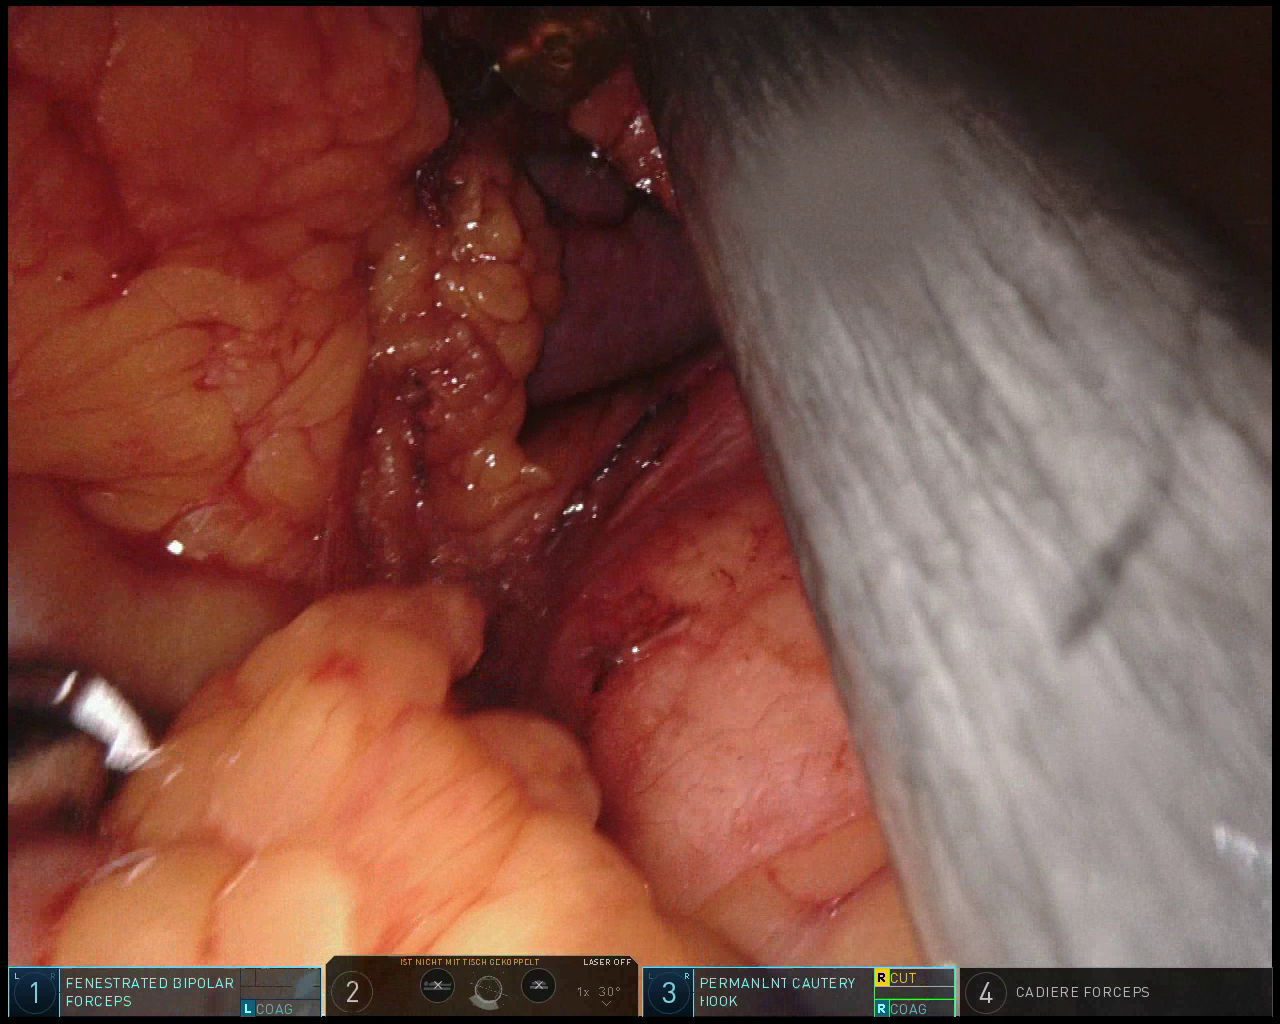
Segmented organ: spleen
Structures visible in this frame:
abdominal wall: no
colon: yes
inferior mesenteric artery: no
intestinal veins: no
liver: no
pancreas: no
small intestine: no
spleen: yes
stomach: no
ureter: no
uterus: no
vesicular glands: no